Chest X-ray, PA view. Patient: 33 years old, sex M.
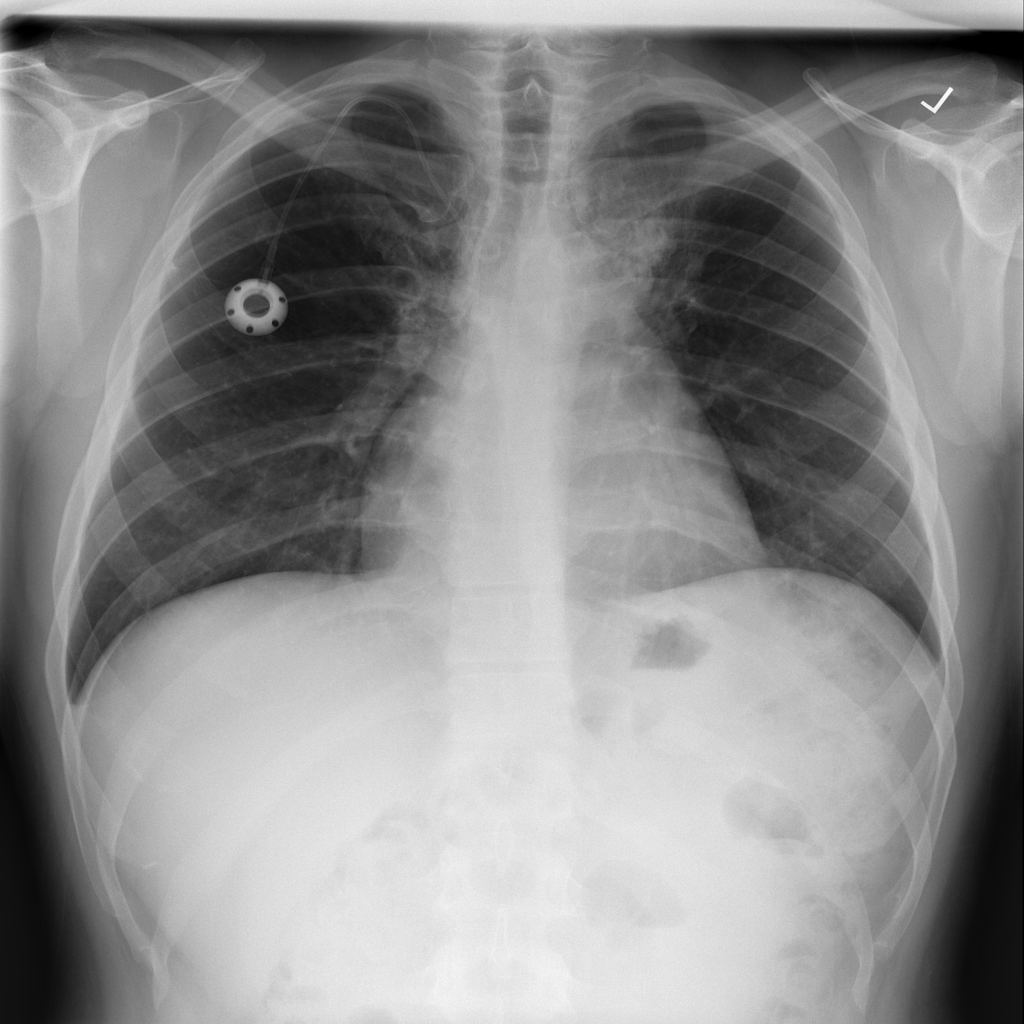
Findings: Fibrosis